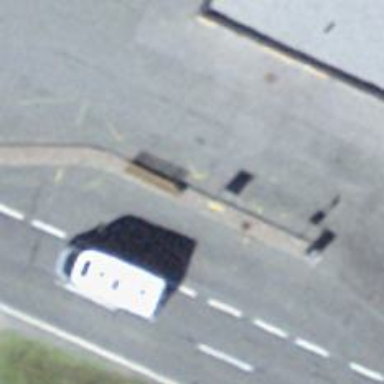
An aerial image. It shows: Bus stop with platform for public transport.